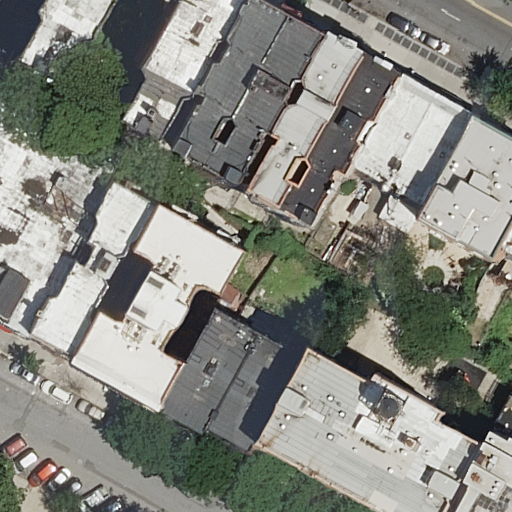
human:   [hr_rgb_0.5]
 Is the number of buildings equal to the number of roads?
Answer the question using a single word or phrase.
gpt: no

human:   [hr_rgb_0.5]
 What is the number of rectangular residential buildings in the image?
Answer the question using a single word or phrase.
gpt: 8

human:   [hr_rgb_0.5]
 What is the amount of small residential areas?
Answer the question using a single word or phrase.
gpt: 0

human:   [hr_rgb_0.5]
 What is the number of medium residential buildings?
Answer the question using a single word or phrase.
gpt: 12

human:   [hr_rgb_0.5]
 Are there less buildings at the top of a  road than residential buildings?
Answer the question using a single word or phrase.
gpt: yes

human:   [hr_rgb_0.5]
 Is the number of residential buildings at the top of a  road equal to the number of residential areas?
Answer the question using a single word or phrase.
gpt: no

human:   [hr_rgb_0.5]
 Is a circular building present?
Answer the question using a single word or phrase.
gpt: no

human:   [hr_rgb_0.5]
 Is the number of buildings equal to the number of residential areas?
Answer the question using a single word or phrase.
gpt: no

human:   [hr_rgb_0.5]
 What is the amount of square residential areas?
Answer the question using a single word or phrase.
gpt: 0

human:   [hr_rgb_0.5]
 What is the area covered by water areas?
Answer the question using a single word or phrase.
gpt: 0m2

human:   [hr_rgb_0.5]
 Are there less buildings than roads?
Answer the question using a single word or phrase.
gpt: no

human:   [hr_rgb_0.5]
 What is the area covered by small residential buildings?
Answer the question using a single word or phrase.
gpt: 78m2

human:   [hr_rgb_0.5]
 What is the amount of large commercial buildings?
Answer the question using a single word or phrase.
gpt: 0

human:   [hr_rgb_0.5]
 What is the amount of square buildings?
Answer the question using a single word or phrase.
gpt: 0

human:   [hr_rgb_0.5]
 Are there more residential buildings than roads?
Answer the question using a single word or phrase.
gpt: yes

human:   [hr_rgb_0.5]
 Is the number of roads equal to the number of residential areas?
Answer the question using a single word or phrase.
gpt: no

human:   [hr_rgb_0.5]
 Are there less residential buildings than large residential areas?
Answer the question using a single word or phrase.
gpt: no

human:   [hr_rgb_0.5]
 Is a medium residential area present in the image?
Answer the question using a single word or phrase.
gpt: yes

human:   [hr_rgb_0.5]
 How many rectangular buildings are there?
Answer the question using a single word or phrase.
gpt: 8

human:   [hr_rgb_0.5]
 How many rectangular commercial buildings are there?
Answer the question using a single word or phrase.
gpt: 0

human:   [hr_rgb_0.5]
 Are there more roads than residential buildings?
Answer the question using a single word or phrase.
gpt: no

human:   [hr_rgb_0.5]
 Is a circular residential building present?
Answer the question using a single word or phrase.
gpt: no

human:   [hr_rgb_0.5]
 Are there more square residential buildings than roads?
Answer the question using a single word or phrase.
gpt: no

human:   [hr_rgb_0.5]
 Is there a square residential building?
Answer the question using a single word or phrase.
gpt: no

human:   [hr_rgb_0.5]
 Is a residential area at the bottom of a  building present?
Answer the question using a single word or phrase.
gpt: yes

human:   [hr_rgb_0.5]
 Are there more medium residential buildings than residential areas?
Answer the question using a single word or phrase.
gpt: yes

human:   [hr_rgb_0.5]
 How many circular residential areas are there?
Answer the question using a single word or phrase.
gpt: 0

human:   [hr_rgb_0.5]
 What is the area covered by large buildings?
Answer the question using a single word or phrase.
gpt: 1987m2

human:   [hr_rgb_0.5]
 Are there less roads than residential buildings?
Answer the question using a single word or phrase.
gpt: yes

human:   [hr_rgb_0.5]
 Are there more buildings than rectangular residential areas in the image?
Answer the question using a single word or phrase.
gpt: yes

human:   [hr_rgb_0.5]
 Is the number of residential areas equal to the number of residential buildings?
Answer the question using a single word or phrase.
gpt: no

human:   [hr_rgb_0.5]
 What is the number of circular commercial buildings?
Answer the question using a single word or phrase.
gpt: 0

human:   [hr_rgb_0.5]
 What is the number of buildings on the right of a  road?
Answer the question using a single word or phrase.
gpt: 13

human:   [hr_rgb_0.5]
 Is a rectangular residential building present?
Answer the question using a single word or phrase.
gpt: yes

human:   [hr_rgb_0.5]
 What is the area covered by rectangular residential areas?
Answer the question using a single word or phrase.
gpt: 284m2

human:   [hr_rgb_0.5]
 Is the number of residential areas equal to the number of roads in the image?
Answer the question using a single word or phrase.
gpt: no